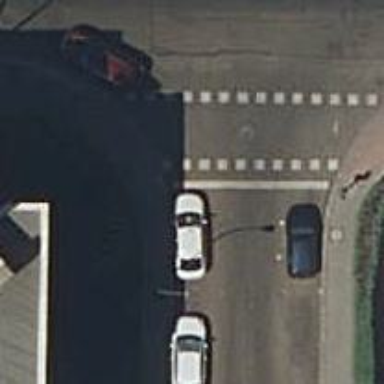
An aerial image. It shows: Asphalt footway with crossing equipped with traffic signals.